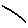
Label: line